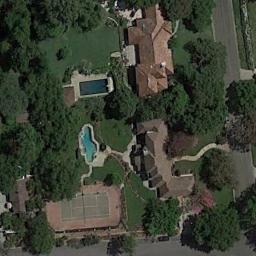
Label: tennis_court